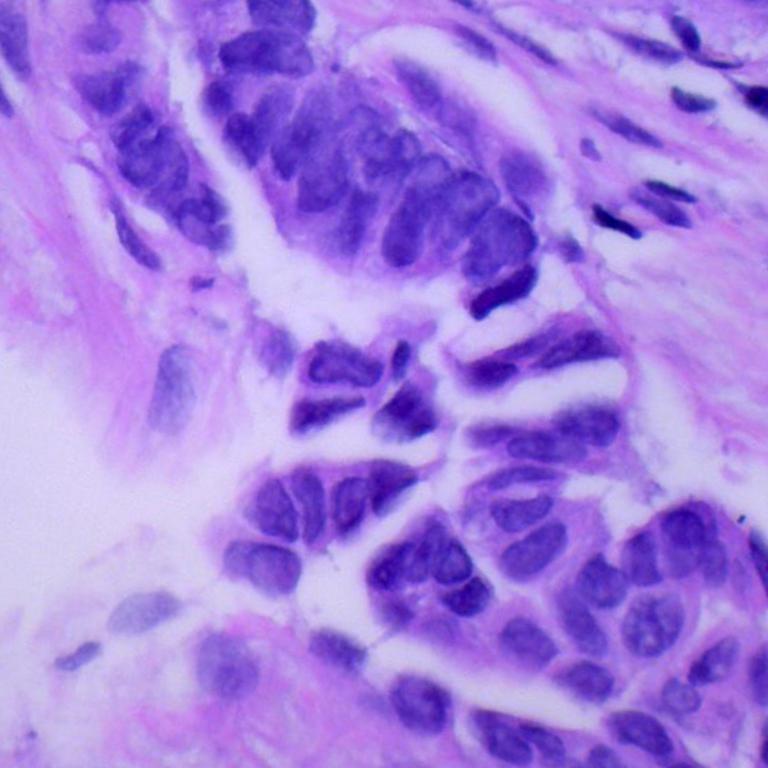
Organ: lung
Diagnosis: adenocarcinomas